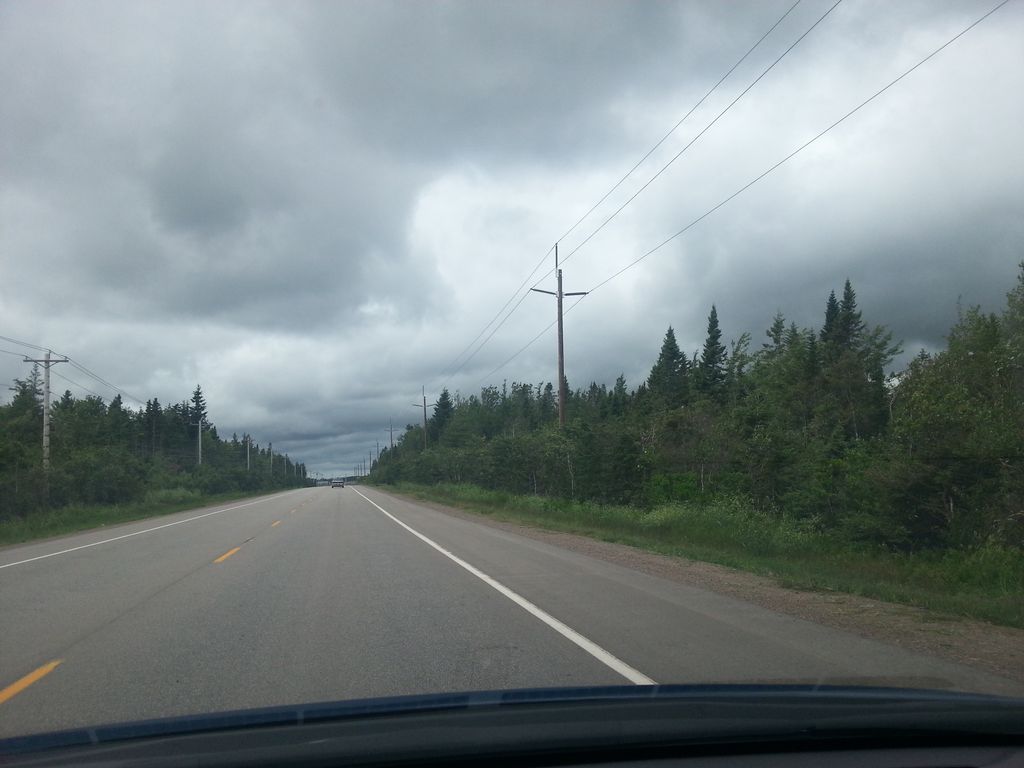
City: charlottetown